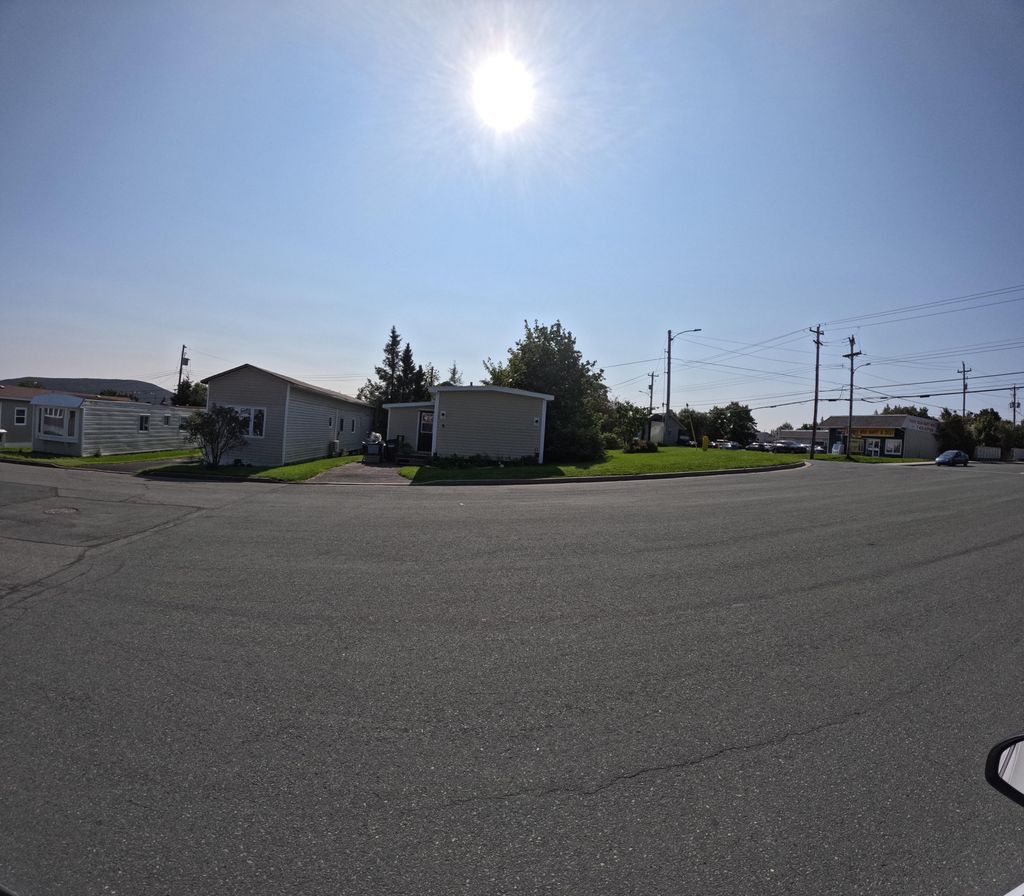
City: st_johns